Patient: sex M, age 36
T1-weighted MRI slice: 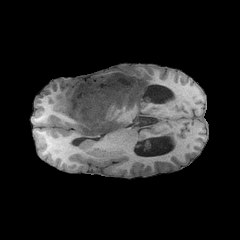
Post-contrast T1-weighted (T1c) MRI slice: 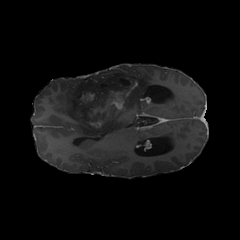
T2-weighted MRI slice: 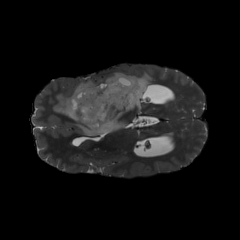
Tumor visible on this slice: yes
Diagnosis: Astrocytoma, IDH-mutant
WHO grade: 4